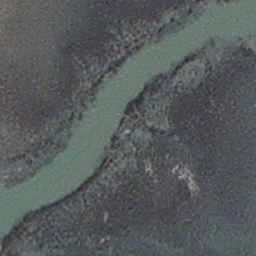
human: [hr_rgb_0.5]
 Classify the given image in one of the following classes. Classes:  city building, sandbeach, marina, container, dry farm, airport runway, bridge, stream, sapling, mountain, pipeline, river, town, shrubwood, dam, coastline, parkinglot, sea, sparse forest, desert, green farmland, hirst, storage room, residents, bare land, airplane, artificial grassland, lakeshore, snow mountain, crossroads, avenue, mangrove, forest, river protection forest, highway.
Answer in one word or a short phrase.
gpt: stream